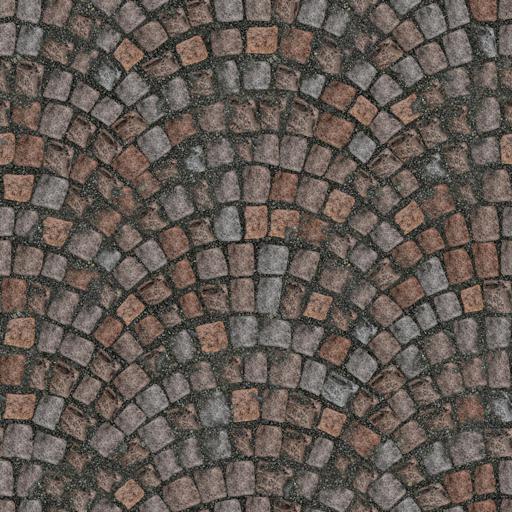
Tags: arch arches cobble cobblestone gray grey medival pavement paving stones stone wave